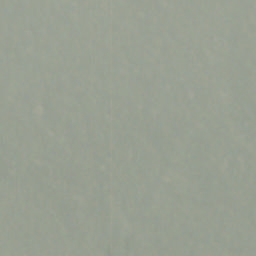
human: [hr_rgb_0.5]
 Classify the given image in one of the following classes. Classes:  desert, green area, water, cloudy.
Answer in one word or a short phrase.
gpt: cloudy